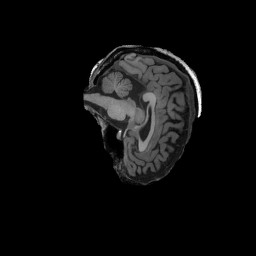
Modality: T1w
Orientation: sagittal
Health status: ill
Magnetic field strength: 3 T